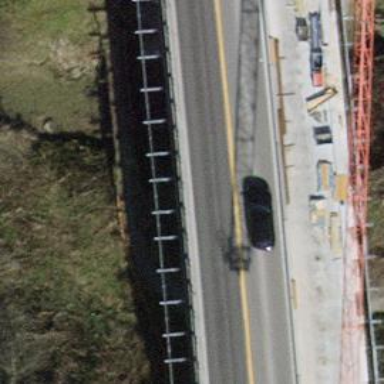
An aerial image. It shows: Dirt path on bridge.